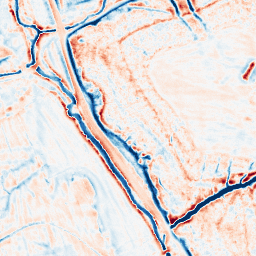
Category: edge_preserving
Decomposition family: bilateral
Decomposition parameters: d: 15
sigma_color: 25
sigma_space: 150
Upsampling method: sinc_hamming
Upsampling parameters: scale: 2
kernel_size: 8
Upsampling scale: 2